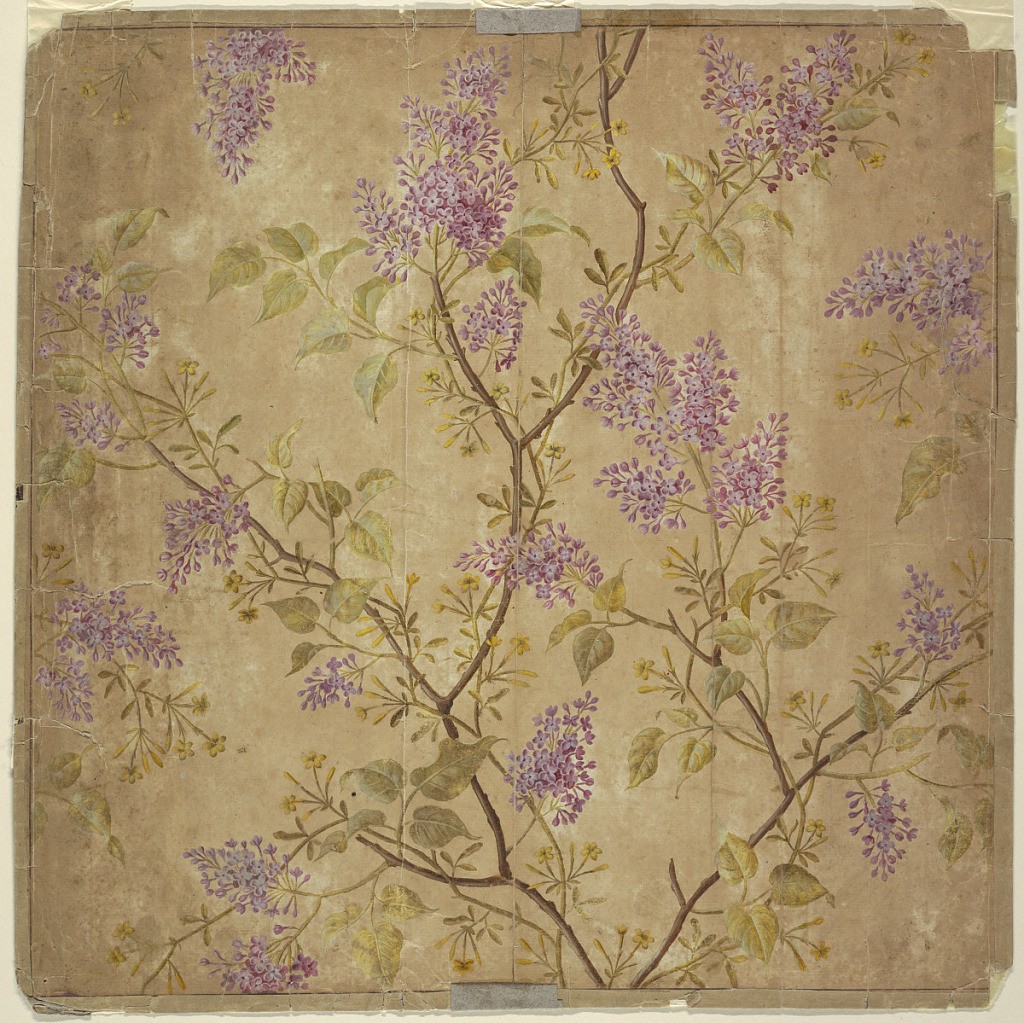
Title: Design for Woven or Printed Textile
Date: ca. 1830
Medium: Brush and gouache with graphite on off-white laid paper
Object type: Drawing
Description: Square sheet depicting large boughs of pale purple lilacs with smaller, thinner branches of yellow flowers and buds.  One repeat shown.  Framing lines are visible around the perimeter.